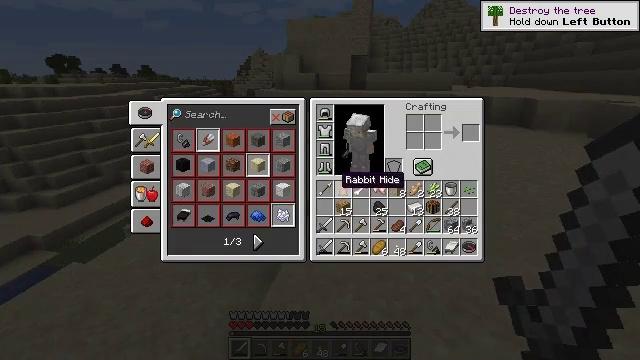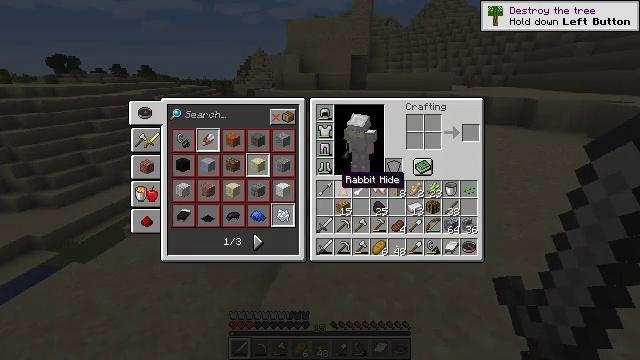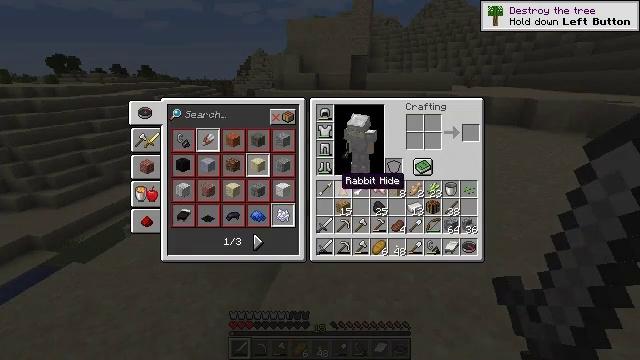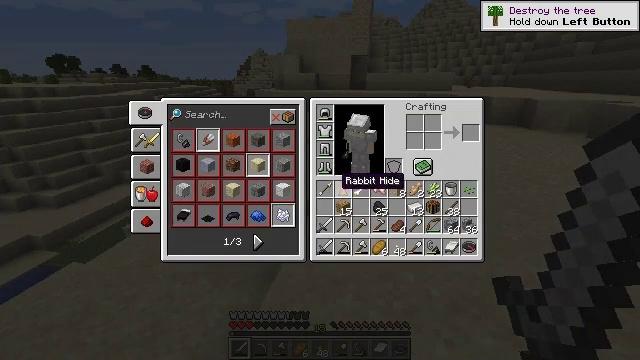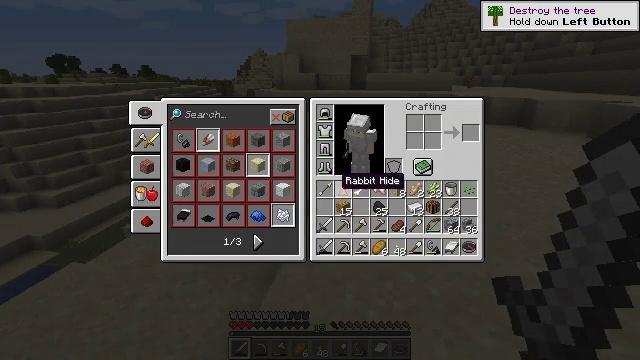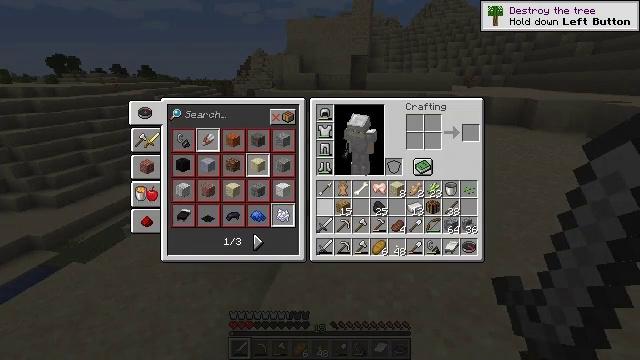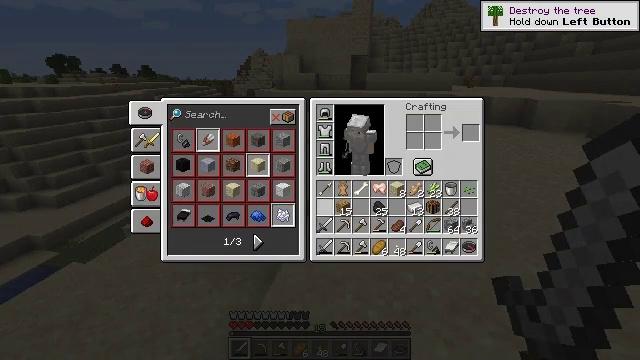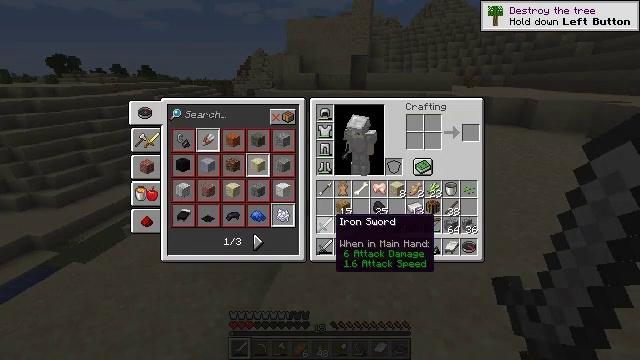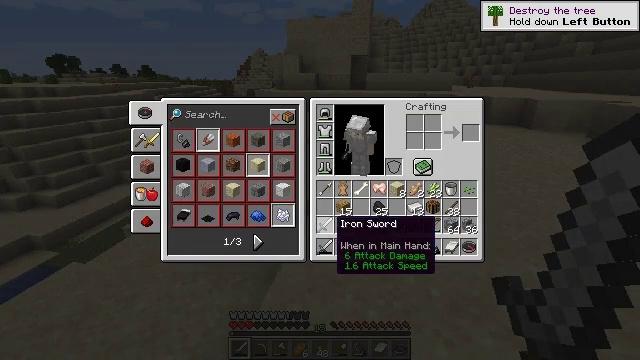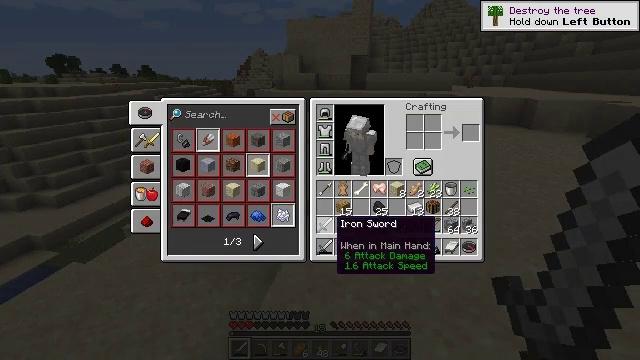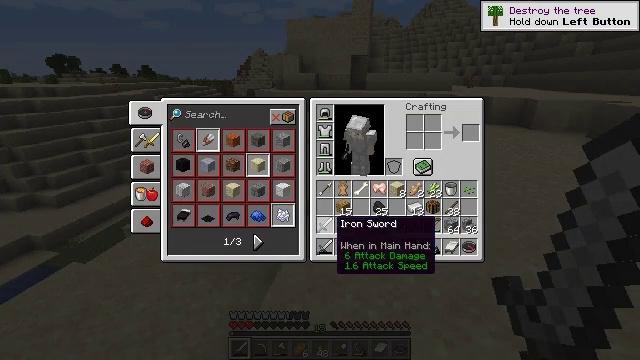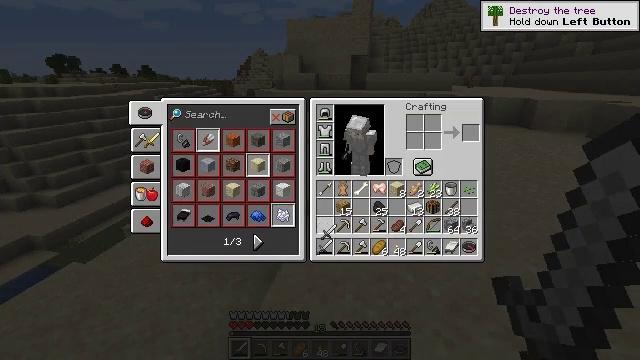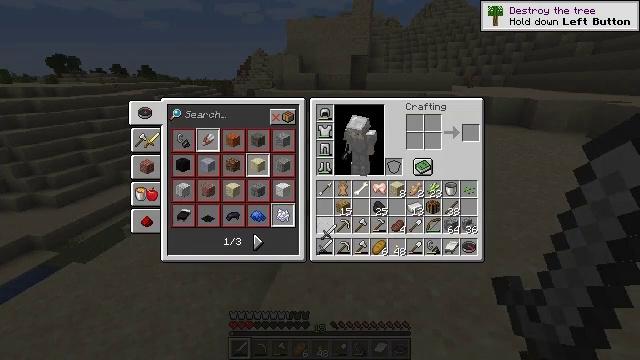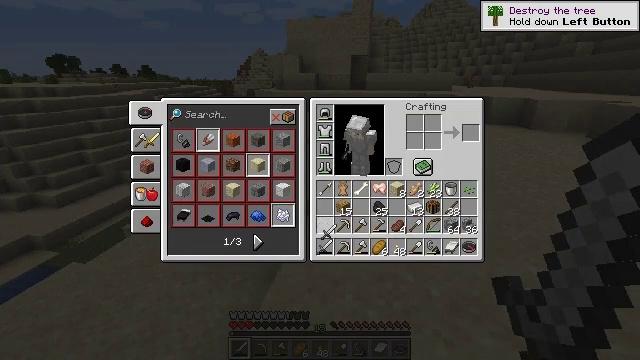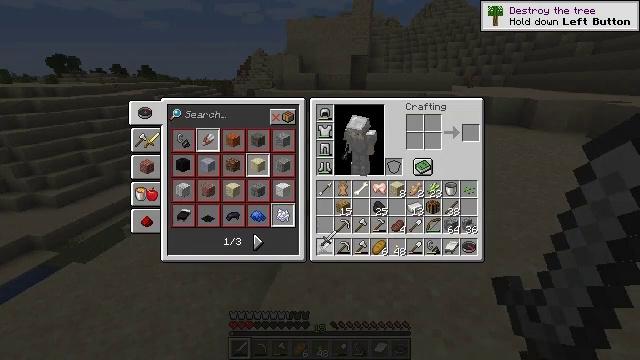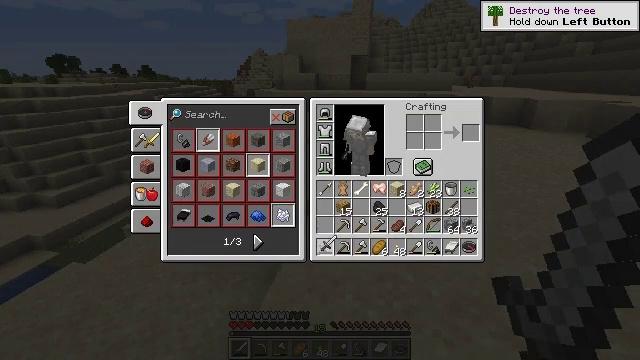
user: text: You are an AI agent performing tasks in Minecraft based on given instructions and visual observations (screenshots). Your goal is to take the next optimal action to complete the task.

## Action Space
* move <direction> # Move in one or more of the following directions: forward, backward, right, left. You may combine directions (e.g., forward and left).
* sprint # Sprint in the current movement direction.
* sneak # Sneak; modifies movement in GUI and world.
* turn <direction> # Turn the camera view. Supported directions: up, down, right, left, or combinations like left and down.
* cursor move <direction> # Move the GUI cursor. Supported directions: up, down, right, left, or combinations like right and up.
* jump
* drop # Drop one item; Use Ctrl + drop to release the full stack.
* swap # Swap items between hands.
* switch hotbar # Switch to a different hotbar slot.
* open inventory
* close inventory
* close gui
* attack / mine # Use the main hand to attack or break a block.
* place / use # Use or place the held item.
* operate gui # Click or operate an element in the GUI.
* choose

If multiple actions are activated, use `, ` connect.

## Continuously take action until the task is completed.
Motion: motion action
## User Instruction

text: Collect sugar cane near water sources.
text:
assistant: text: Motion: no_op
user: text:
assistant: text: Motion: no_op
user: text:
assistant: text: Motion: no_op
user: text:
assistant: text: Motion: no_op
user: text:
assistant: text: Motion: turn down
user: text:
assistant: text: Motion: turn down
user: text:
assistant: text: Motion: turn down
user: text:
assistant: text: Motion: no_op
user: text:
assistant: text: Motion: no_op
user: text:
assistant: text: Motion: no_op
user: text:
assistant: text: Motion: attack / mine
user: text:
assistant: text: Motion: attack / mine
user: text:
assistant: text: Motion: attack / mine
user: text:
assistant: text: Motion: no_op
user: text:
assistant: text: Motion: no_op
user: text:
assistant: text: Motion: no_op
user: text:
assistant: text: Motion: attack / mine
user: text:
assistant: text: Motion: attack / mine
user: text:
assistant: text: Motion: attack / mine
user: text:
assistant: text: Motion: no_op
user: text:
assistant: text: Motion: turn up
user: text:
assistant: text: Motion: no_op
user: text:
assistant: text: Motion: no_op
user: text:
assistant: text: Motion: no_op
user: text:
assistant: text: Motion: no_op
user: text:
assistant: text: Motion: attack / mine
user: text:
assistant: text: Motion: attack / mine
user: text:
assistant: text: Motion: attack / mine
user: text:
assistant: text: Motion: no_op
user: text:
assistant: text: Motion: no_op